Field crop: maize
Growth stage: 2
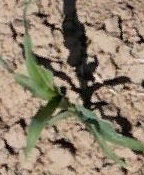
Species: maize